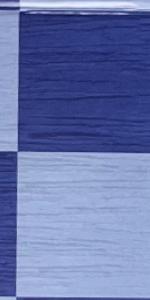
Label: Empty